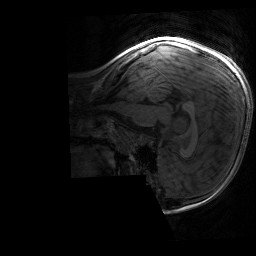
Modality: T1w
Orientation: sagittal
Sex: male
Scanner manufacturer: siemens
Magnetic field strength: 3 T
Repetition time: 1.9 s
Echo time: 0.00243 s